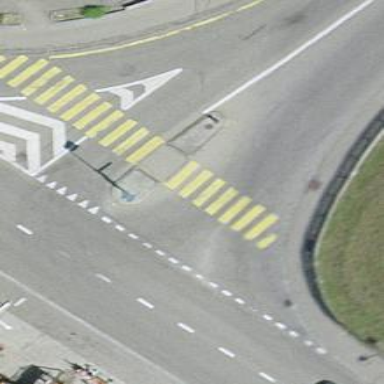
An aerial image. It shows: Uncontrolled zebra crossing with pedestrian island.